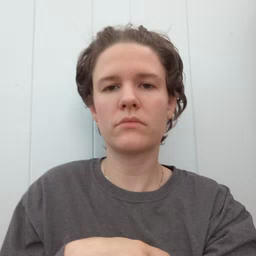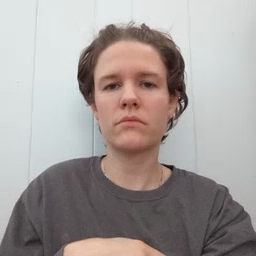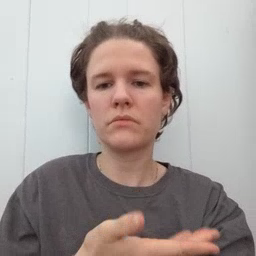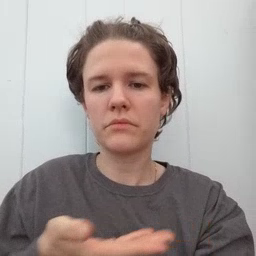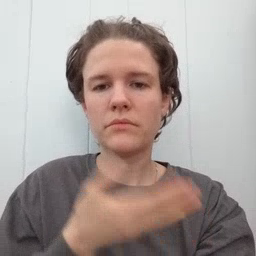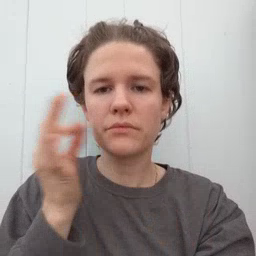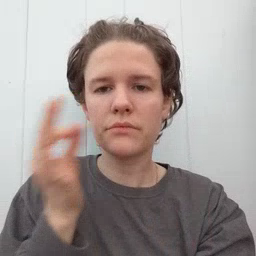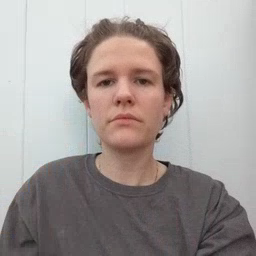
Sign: kitty